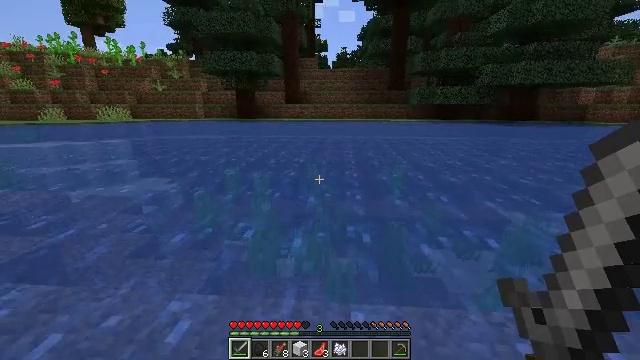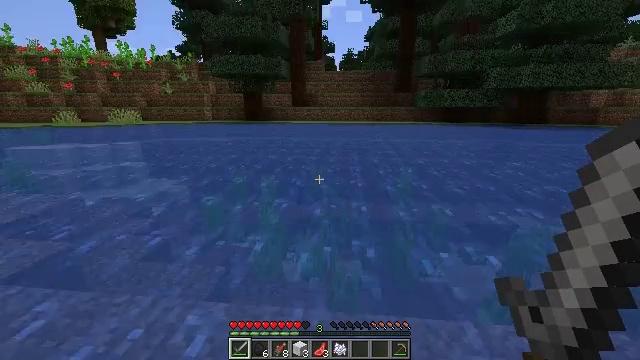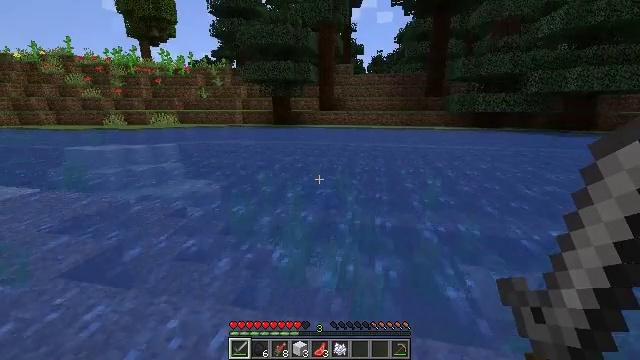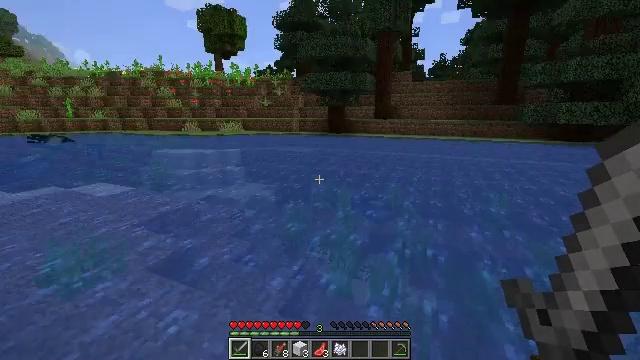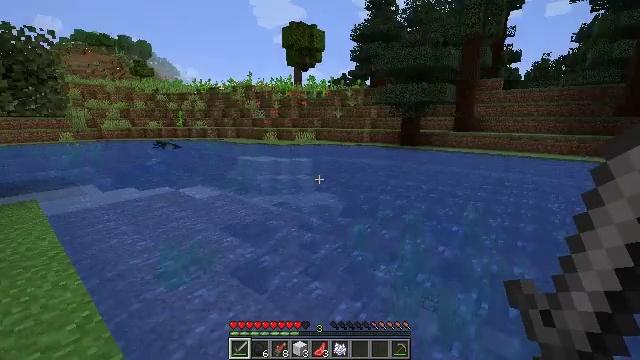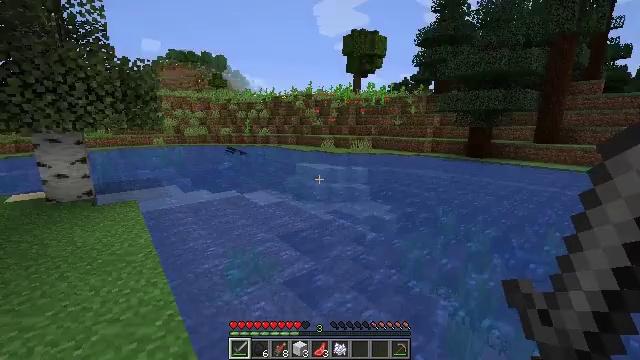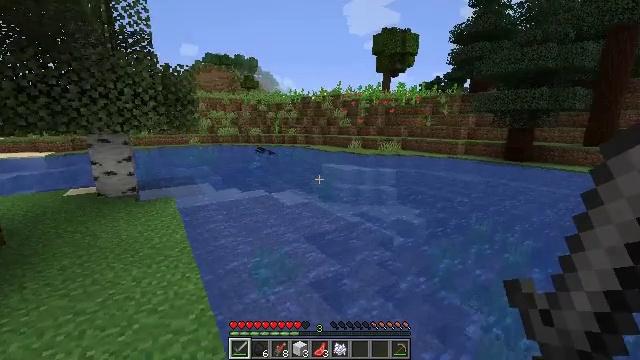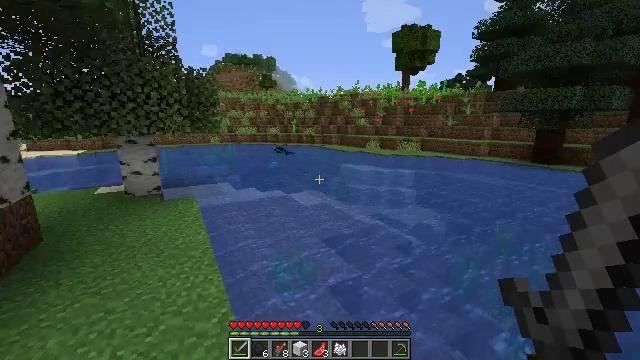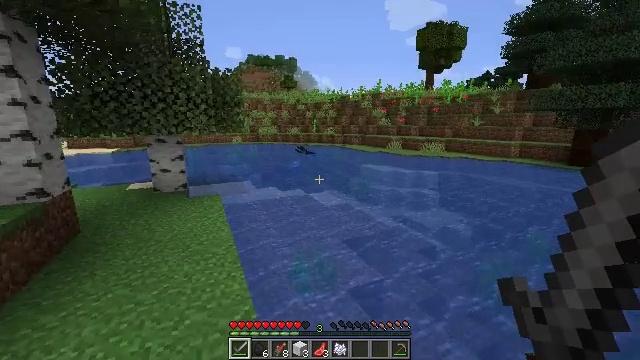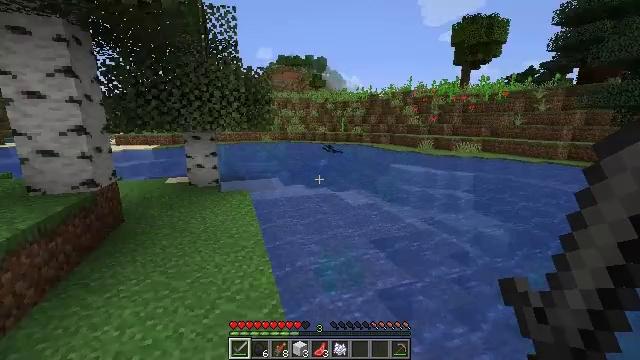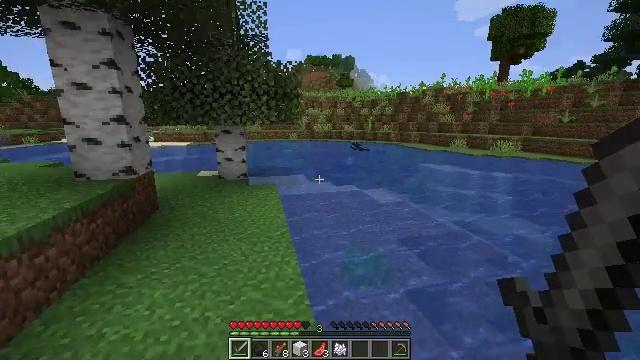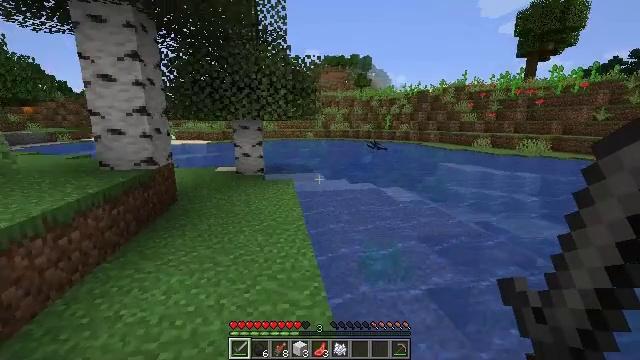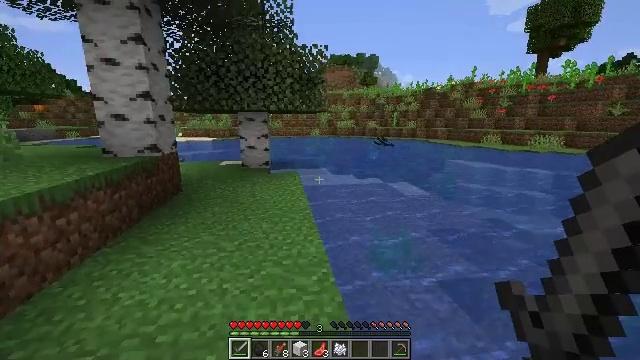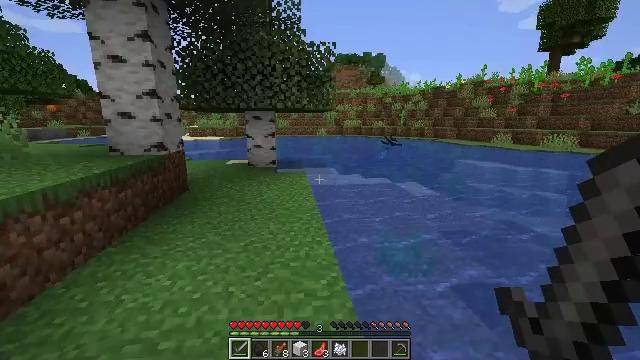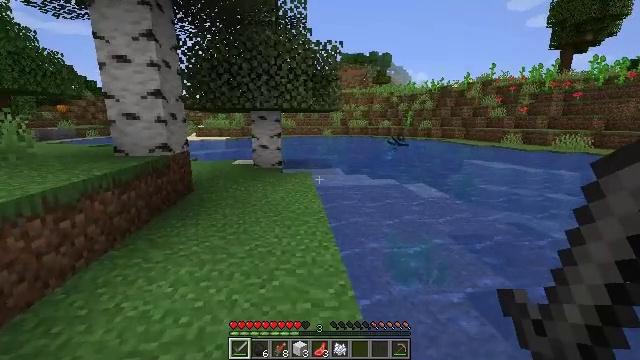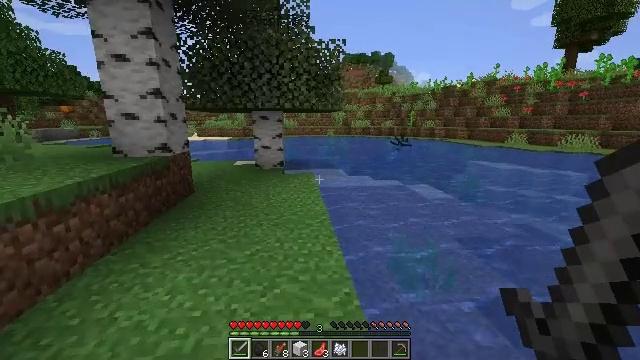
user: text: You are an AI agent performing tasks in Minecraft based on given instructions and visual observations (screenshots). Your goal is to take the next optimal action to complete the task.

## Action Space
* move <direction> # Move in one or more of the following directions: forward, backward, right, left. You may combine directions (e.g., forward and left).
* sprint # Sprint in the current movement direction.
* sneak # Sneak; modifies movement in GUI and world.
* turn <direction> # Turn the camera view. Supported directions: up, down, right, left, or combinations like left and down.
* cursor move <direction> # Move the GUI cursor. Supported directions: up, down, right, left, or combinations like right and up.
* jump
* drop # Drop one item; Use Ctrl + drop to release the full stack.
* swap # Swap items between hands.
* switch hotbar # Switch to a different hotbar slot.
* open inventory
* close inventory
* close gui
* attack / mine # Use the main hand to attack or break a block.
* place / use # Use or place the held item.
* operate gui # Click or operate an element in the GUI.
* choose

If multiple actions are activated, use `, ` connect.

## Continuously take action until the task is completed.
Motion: motion action
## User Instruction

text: Kill aquatic mobs.
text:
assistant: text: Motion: move left, turn left, jump
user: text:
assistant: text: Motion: move left, turn left, jump
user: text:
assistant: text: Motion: move left, turn left and up, jump
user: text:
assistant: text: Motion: move forward and move left, turn left and up, jump
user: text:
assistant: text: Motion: move forward and move left, turn left and up, jump
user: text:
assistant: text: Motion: move forward and move left, turn left, jump
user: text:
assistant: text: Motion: move forward and move left, turn left
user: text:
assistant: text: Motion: move forward and move left, turn left
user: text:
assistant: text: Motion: move forward, turn left
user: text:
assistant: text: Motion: move forward, turn left
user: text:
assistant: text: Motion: turn left
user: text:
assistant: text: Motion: turn left
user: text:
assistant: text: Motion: turn left
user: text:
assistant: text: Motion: move forward, turn left
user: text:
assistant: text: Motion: move forward
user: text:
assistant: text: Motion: move forward
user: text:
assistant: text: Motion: move forward
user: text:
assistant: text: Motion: no_op
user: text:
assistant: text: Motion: move forward
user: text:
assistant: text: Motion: move forward
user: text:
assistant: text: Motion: move forward
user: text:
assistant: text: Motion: move forward
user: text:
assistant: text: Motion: move forward
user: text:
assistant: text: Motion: move forward
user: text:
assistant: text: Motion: move forward
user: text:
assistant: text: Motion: move forward
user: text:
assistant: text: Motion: move forward
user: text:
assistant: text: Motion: move forward
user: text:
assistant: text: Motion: move forward
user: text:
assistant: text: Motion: move forward and move left